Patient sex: M
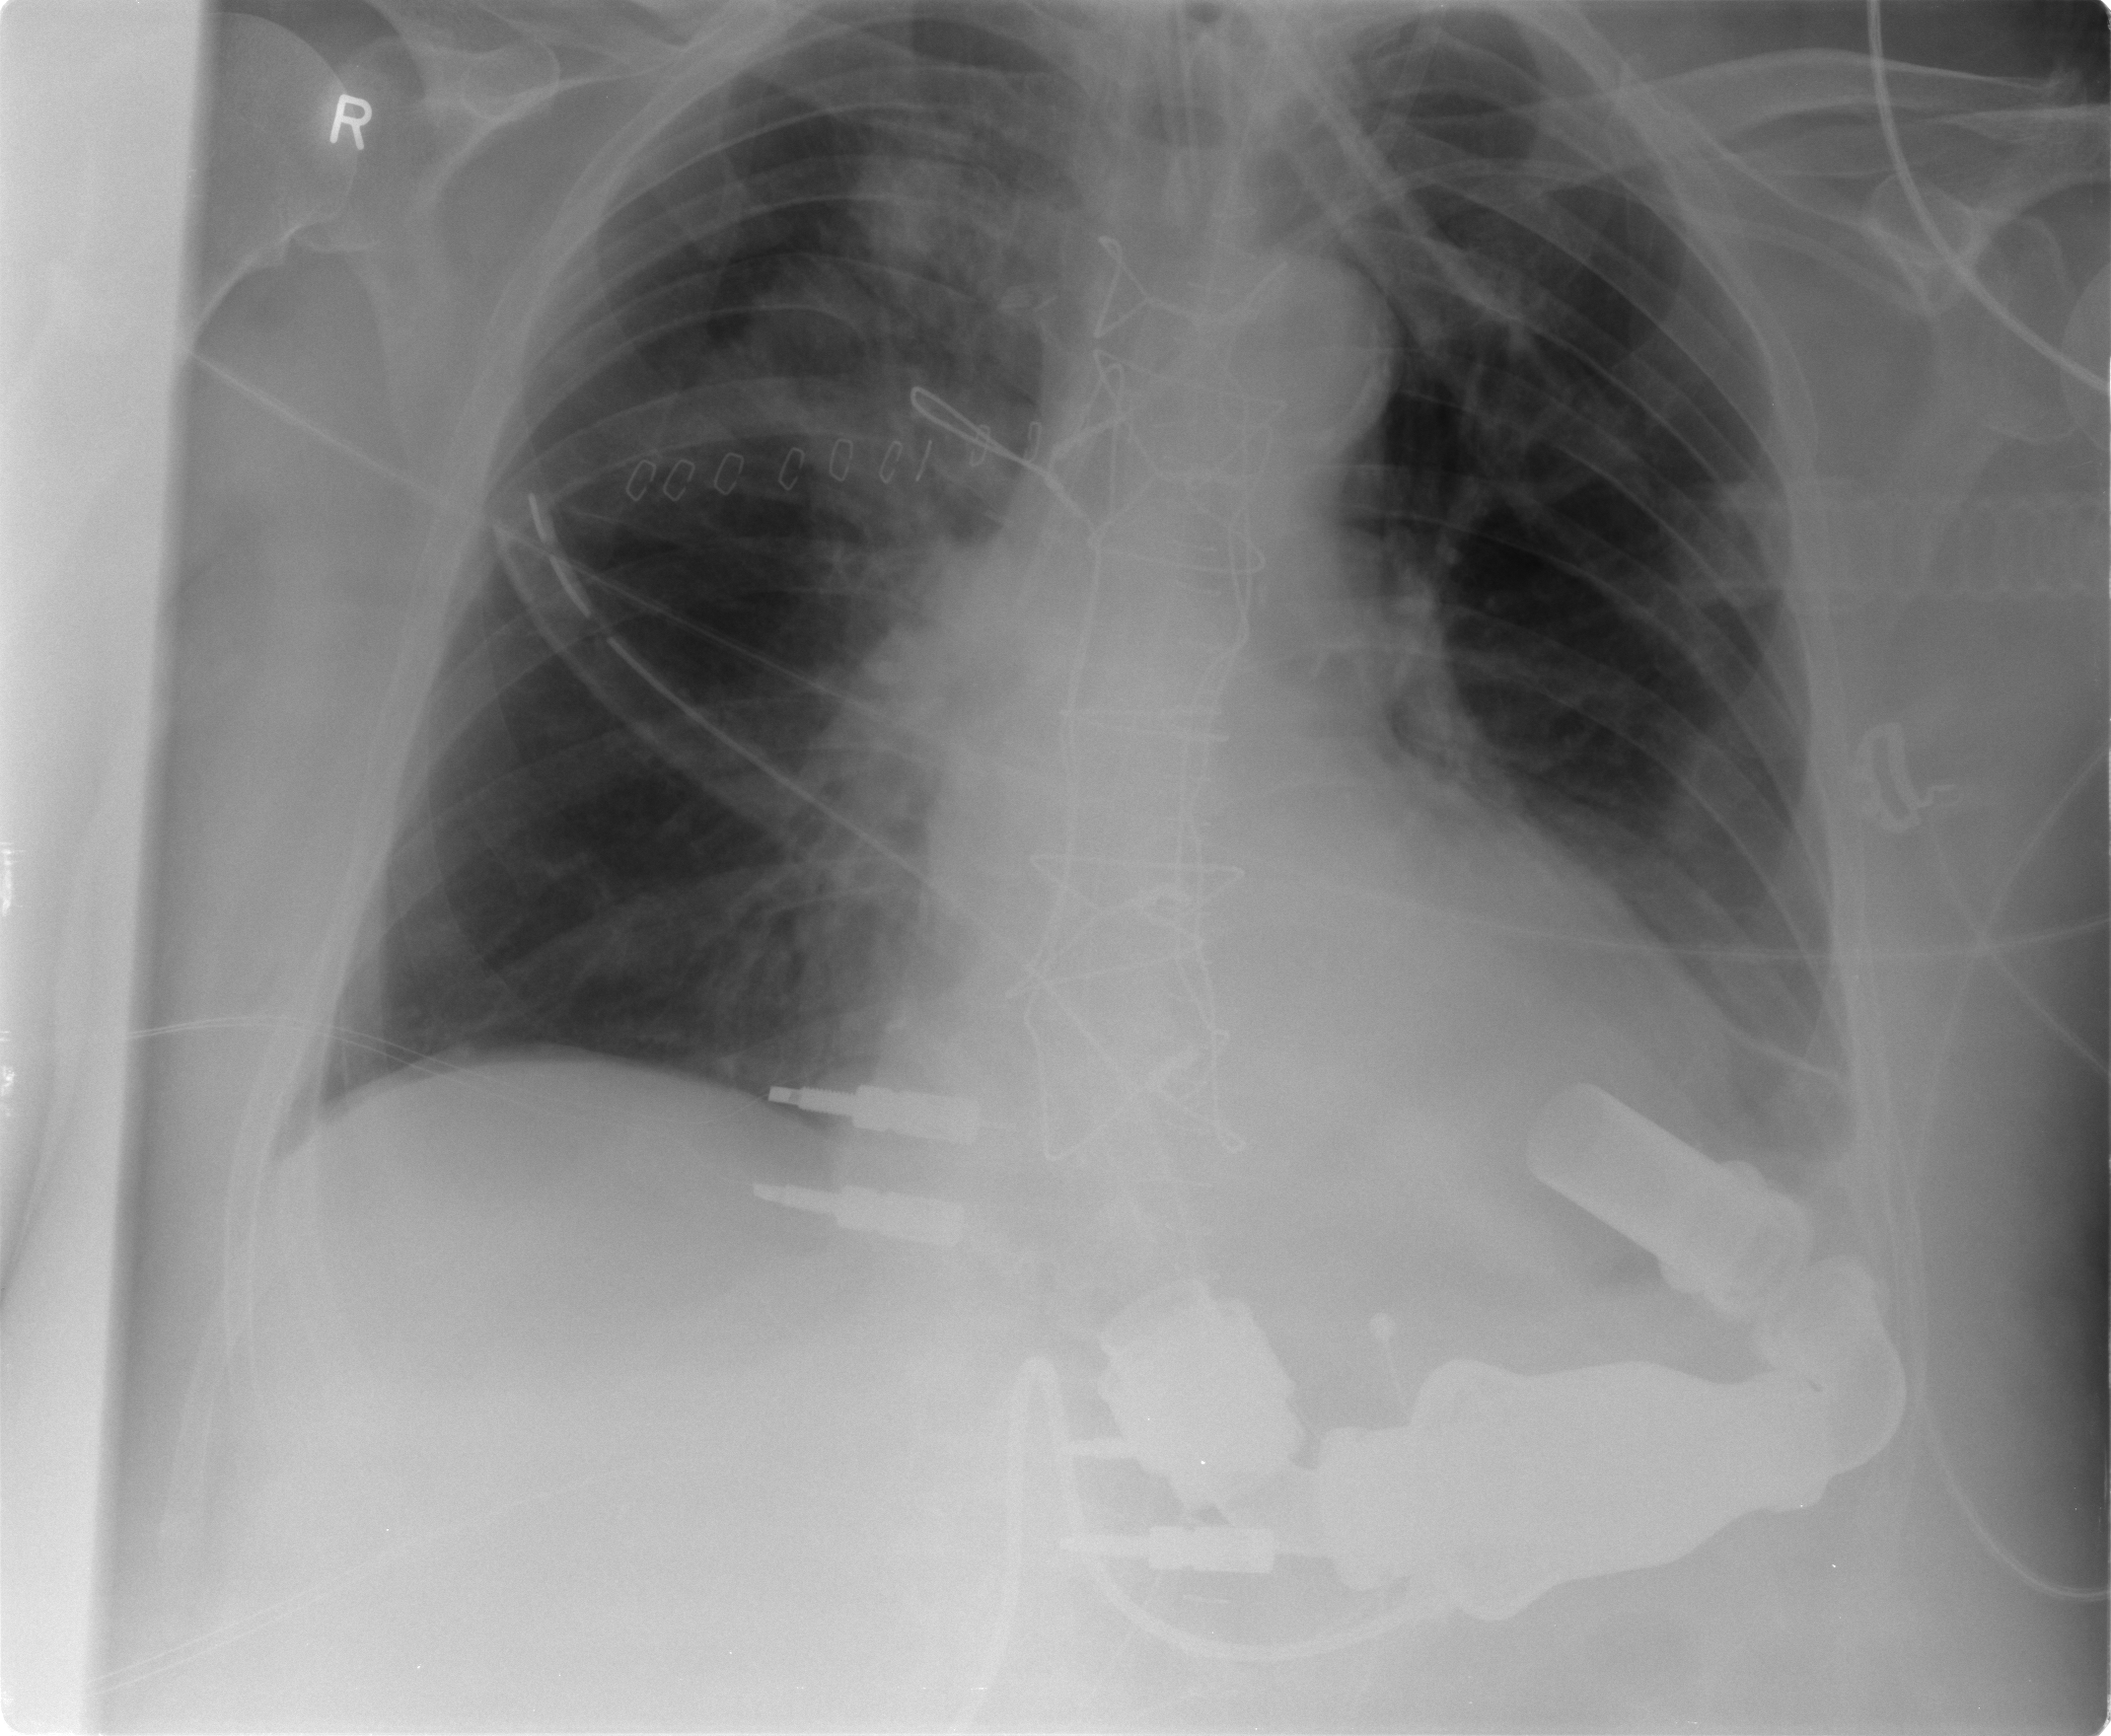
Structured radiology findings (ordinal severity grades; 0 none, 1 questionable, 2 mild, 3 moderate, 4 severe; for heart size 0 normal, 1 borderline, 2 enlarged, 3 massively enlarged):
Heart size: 2
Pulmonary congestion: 0
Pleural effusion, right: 0
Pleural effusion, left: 2
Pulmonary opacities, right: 2
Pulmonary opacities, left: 0
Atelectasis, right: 2
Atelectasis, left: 2